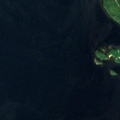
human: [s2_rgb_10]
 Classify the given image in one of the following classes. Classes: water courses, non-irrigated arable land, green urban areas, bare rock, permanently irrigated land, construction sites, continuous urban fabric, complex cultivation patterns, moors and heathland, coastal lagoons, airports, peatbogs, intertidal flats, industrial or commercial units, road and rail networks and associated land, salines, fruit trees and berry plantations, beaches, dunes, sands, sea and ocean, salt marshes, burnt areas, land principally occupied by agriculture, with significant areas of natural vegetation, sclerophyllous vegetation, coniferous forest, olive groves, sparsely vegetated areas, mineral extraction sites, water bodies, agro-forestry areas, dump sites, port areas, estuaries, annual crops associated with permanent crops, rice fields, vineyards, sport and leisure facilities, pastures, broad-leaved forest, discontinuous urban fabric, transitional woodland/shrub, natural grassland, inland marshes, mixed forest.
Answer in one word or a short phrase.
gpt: coniferous forest, water bodies